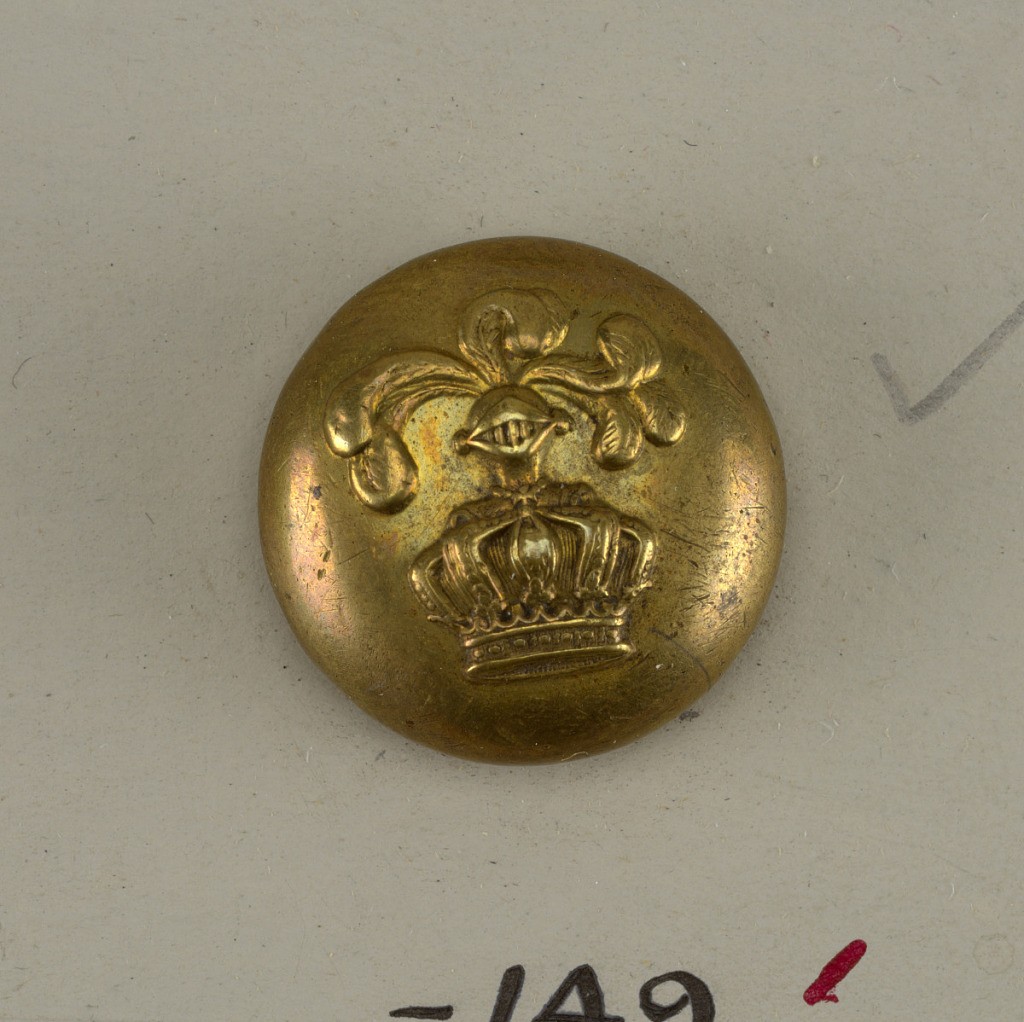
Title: Button
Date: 19th century
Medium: Brass
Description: Convex button with ornament in design of a crown with helmet and feathers.

On card E